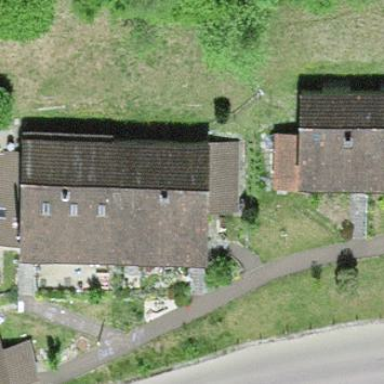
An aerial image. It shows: Semi-detached house.